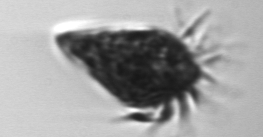
Label: Strombidium_wulffi